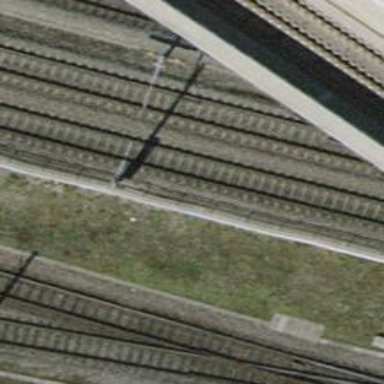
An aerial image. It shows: Single railway track with electrified contact line.